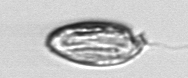
Label: Katodinium_or_Torodinium